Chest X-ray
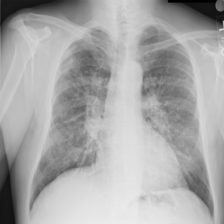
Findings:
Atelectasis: negative
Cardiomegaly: negative
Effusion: negative
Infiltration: positive
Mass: negative
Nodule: positive
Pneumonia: negative
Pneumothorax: negative
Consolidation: negative
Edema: negative
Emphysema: negative
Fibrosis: negative
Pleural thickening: negative
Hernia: negative